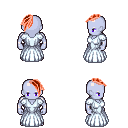
a pixel art fantasy rpg character, male body template, dark elf, purple skin, underdress, metal pants, red long mohawk hairstyle, four views (front, back, left, right), 2x2 character sprite sheet, small pixel art, hard edges, no anti-aliasing